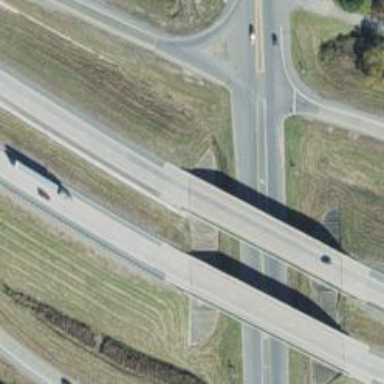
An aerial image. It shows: Beam-structured bridge on motorway.